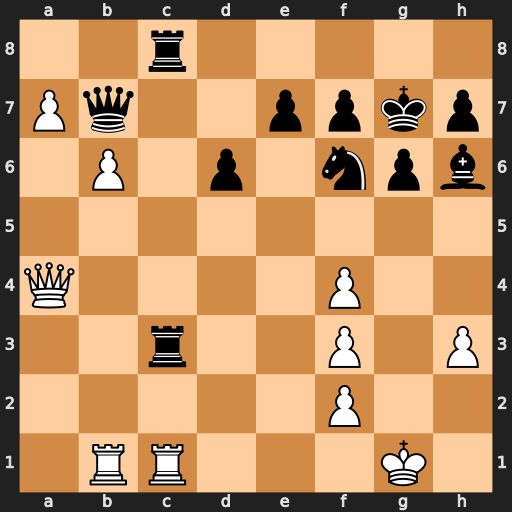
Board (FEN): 2r5/Pq2ppkp/1P1p1npb/8/Q4P2/2r2P1P/5P2/1RR3K1
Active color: w
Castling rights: -
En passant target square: -
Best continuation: Rxc3 Rxc3 a8=Q Qxa8 Qxa8